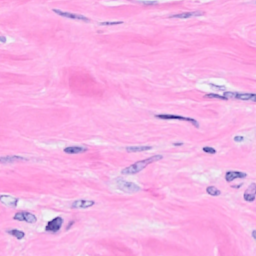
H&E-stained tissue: Breast